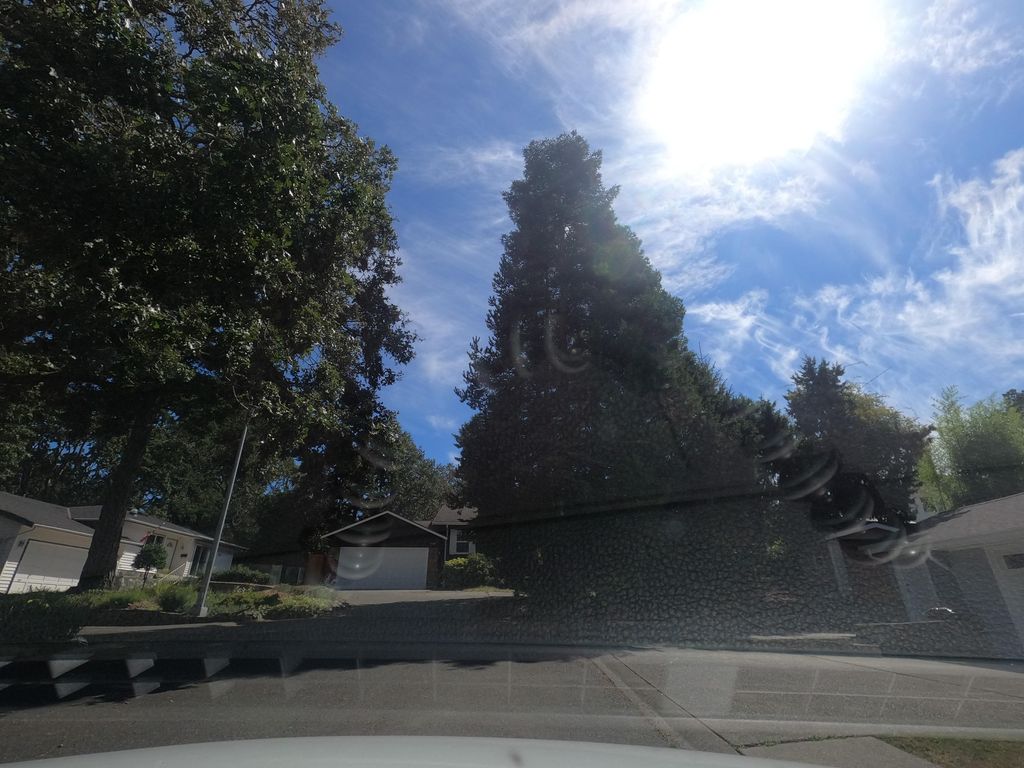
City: victoria